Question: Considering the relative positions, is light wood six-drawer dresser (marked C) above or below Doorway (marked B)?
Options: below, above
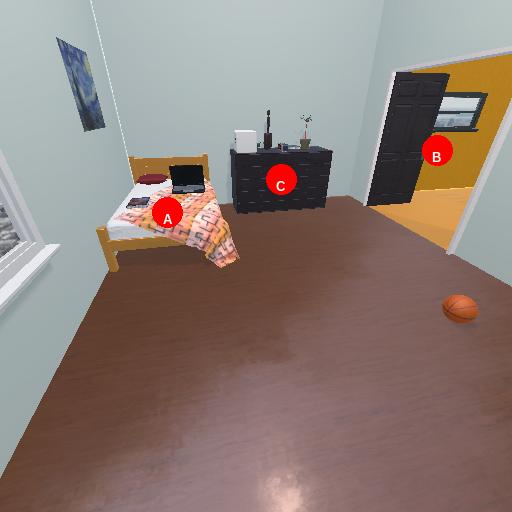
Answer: below